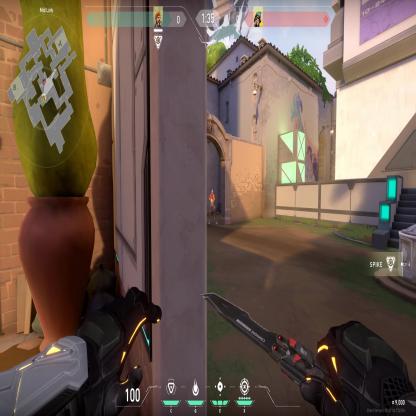
Label: enemy